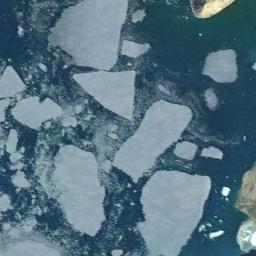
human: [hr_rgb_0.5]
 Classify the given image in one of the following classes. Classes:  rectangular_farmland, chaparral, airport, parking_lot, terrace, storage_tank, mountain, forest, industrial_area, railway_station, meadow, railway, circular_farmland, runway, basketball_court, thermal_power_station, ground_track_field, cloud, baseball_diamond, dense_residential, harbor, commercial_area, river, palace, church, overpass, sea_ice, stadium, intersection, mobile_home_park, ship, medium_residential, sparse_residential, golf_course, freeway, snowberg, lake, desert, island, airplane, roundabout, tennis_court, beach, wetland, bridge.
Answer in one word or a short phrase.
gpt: sea_ice